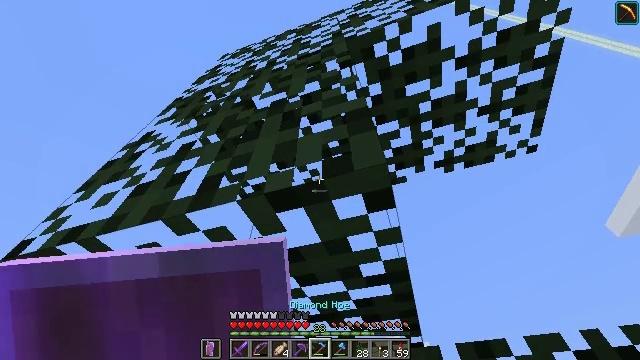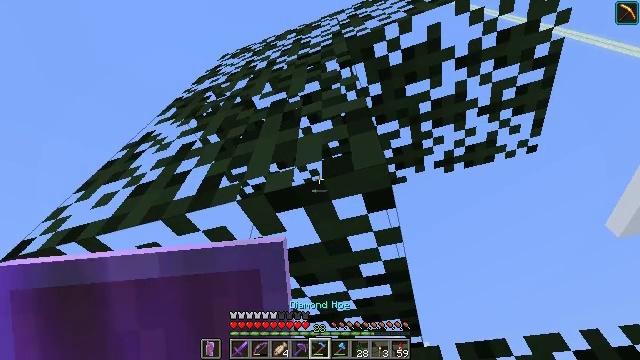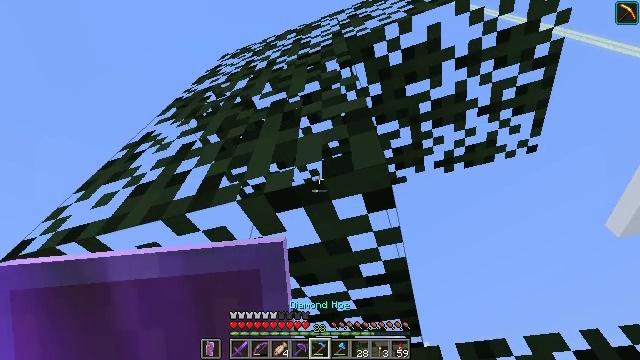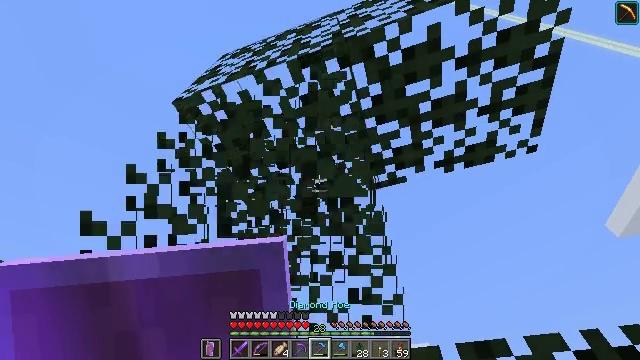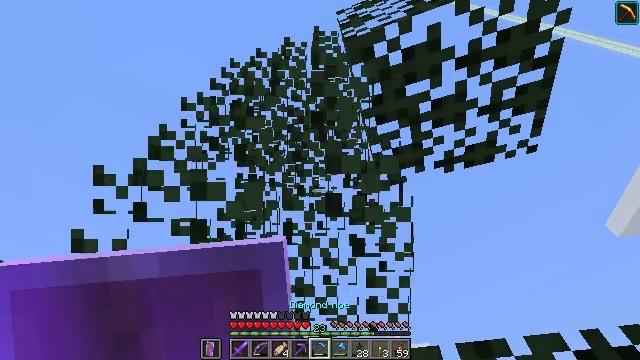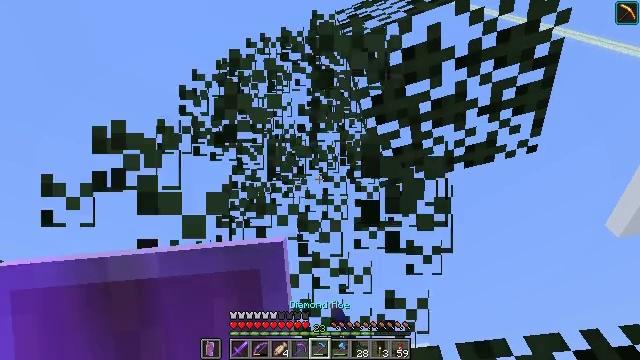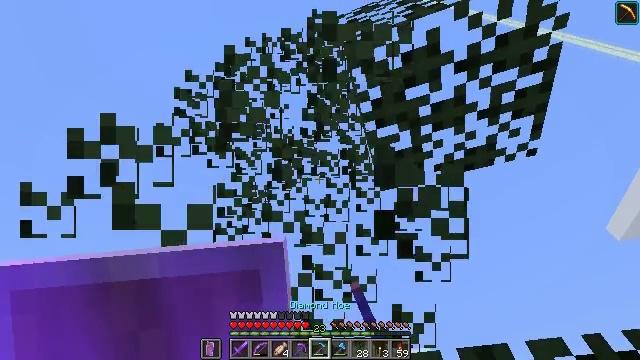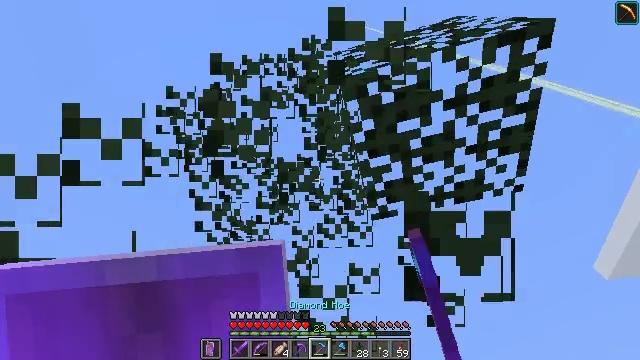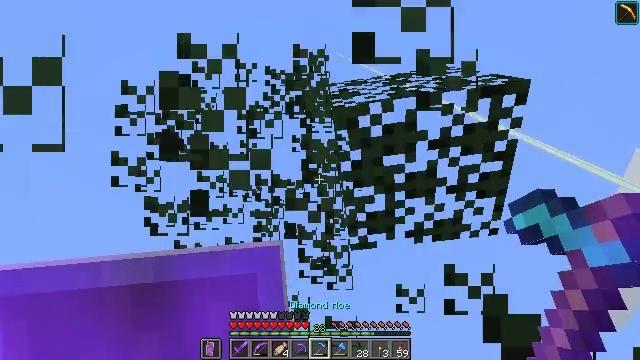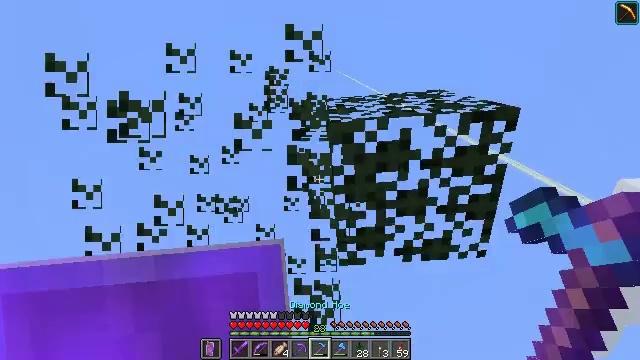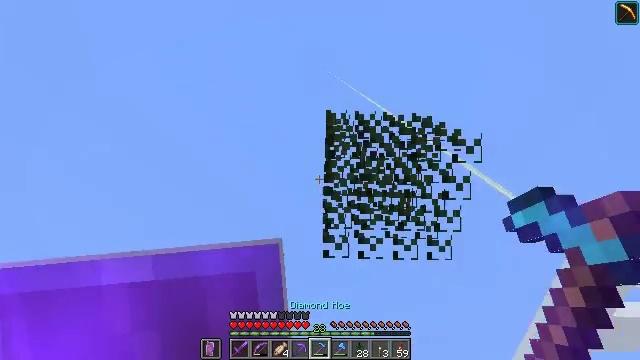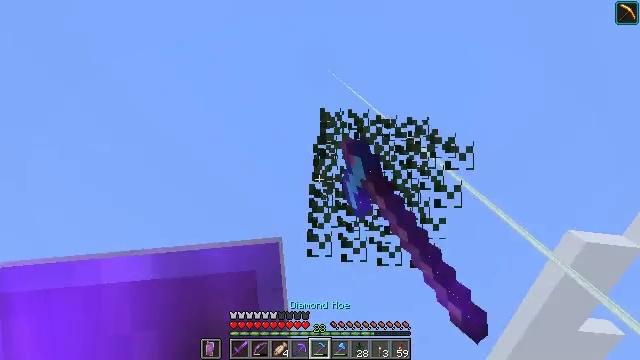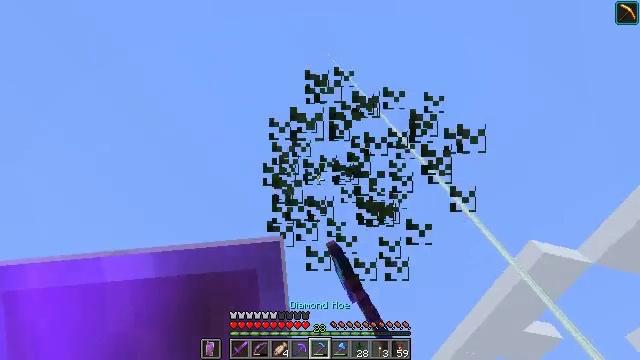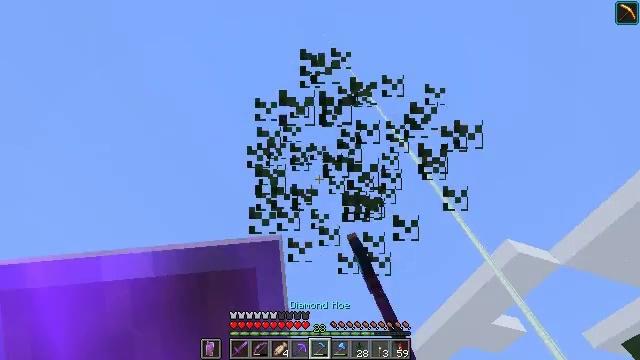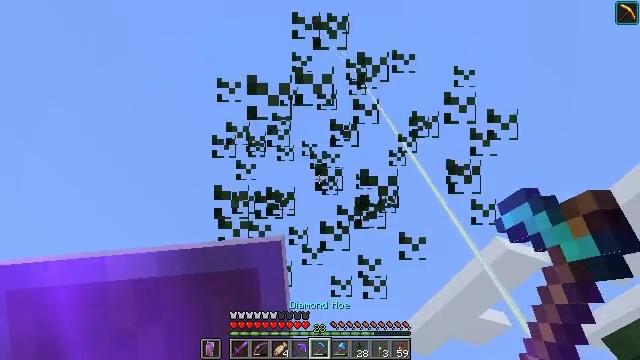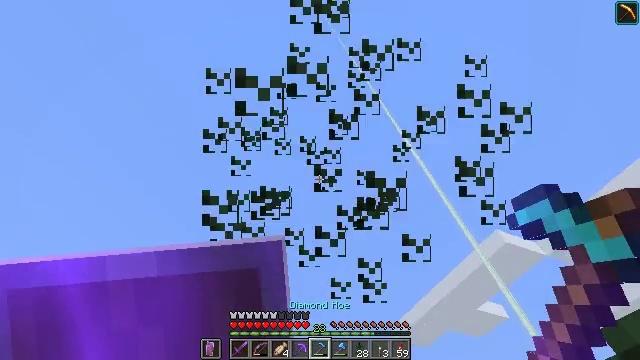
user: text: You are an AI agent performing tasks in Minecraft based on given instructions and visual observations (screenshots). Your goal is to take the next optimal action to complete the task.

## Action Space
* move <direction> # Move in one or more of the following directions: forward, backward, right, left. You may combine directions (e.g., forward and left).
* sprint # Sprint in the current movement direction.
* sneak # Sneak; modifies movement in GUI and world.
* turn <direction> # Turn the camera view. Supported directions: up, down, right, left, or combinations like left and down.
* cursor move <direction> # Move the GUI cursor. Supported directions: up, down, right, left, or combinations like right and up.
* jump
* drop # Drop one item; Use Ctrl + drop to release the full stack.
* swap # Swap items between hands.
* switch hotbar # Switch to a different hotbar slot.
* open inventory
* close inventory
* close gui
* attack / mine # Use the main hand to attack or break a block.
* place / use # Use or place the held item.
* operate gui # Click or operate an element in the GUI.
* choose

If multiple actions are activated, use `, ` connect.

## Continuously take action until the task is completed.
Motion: motion action
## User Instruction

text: Break the spruce leaves to clear the area.
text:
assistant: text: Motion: no_op
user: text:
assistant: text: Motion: no_op
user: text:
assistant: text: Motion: attack / mine
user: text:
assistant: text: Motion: attack / mine
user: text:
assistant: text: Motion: attack / mine
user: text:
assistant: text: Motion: attack / mine
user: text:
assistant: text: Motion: turn right and up, attack / mine
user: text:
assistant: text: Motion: turn right and up, attack / mine
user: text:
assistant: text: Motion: turn right and up, attack / mine
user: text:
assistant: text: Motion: turn right, attack / mine
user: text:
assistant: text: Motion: turn right, attack / mine
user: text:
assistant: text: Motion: turn right and down, attack / mine
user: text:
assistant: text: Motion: turn right and down, attack / mine
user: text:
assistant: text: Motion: turn right and down, attack / mine
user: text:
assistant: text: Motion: turn down, attack / mine
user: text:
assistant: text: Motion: turn down, attack / mine
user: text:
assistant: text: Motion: turn left and down, attack / mine
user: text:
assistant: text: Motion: turn left and down, attack / mine
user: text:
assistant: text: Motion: turn right and down, attack / mine
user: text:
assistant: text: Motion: turn right and down, attack / mine
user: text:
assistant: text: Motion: turn right and down, attack / mine
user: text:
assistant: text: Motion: attack / mine
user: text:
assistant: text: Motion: turn down, attack / mine
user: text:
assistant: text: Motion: attack / mine
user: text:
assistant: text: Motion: attack / mine
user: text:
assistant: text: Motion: attack / mine
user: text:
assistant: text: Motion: attack / mine
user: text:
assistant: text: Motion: turn left, attack / mine
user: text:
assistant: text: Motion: turn left, attack / mine
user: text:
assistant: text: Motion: turn left and down, attack / mine